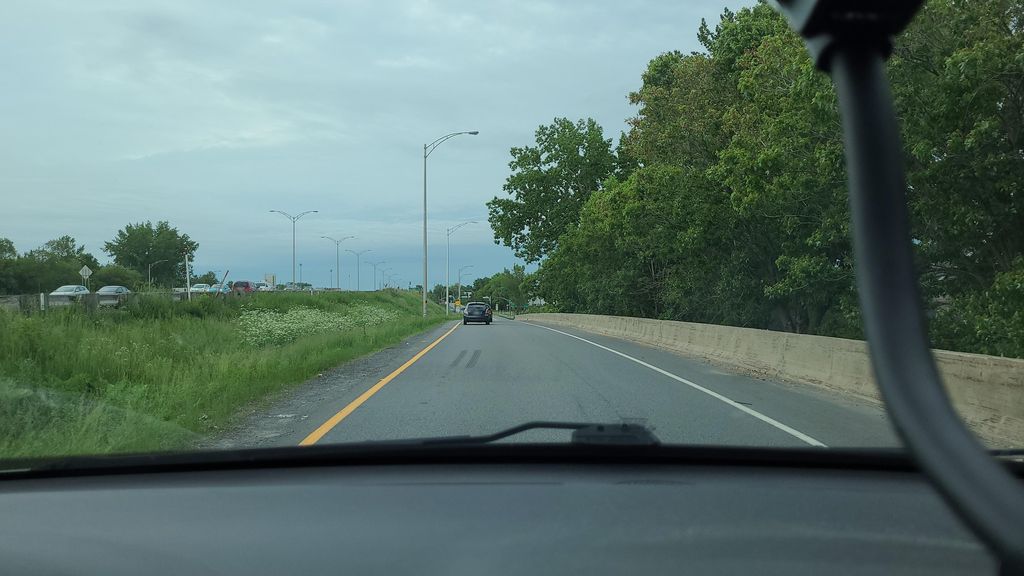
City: montreal